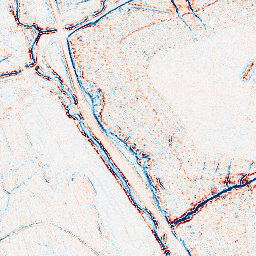
Category: edge_preserving
Decomposition family: bilateral
Decomposition parameters: d: 5
sigma_color: 75
sigma_space: 25
Upsampling method: cubic_mitchell
Upsampling parameters: scale: 4
Upsampling scale: 4